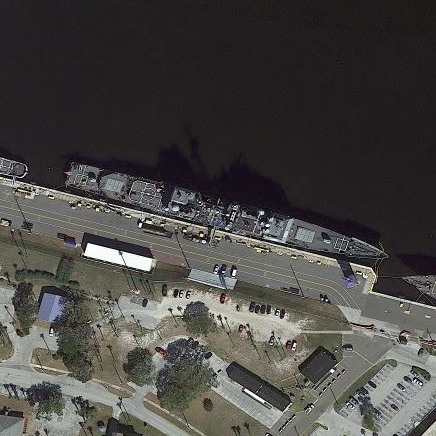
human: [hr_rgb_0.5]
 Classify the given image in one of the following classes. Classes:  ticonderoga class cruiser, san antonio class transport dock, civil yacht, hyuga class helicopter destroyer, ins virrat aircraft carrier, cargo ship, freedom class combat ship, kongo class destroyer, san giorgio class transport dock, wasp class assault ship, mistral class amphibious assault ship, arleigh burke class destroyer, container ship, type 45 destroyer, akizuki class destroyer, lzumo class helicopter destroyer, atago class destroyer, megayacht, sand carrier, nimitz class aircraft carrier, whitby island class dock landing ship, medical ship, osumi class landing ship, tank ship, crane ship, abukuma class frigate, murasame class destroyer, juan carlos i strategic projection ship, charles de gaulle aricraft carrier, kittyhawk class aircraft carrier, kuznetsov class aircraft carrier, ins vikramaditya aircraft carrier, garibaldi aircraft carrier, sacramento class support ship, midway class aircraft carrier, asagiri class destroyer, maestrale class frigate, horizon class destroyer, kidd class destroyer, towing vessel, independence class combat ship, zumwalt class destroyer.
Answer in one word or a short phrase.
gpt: Ticonderoga class cruiser